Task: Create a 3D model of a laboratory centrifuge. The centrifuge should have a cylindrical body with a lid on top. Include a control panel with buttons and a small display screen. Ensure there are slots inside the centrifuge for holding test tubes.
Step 271:
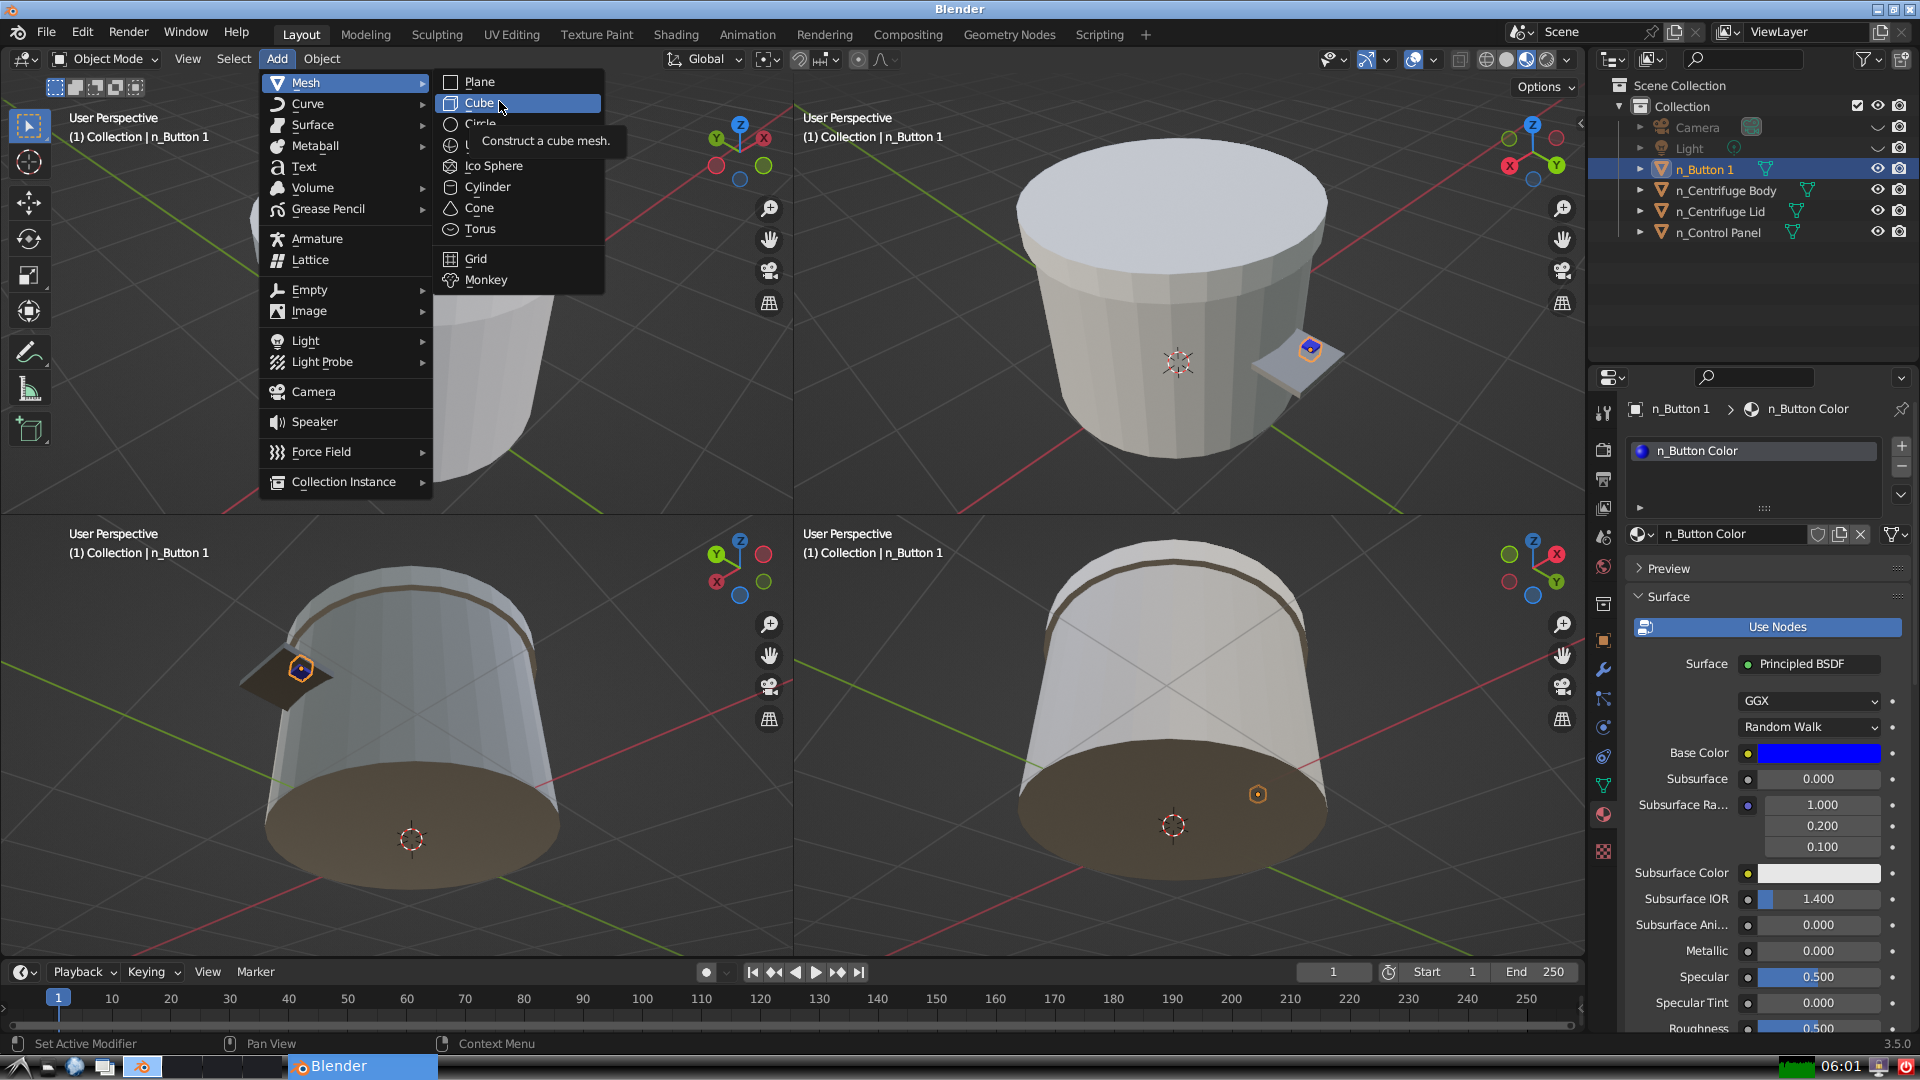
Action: click: no